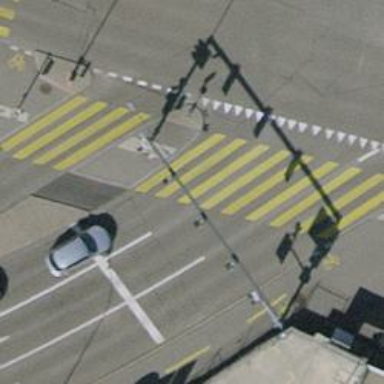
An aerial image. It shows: Asphalt footway with zebra crossing. Both the footway and the cycleway have asphalt surfaces.